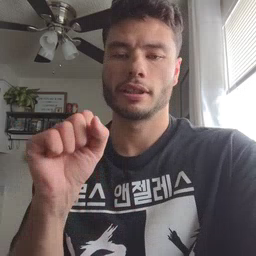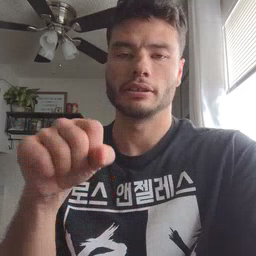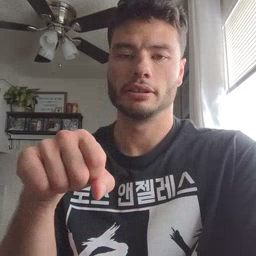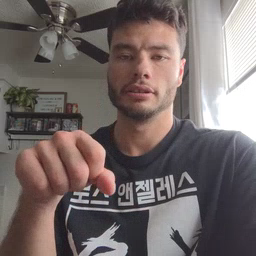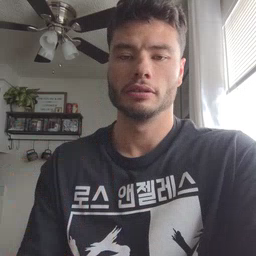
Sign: yes